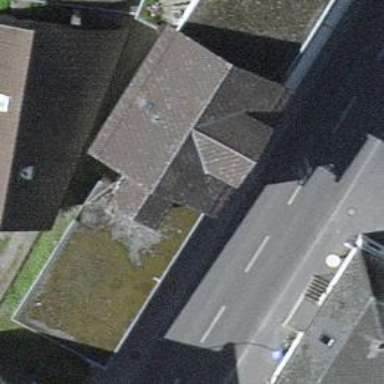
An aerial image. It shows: Furniture shop.